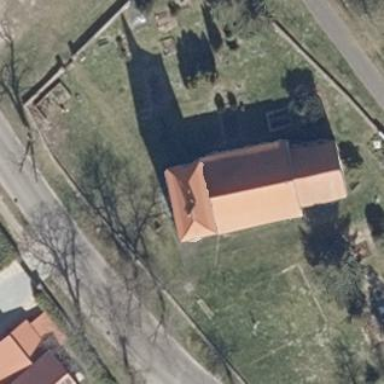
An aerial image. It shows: Church which is place of worship.